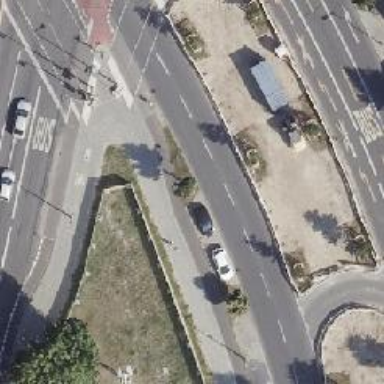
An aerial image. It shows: Secondary road with asphalt surface. The right side of the road has cycle track with lane markings. There's parking available on the right side of the road.